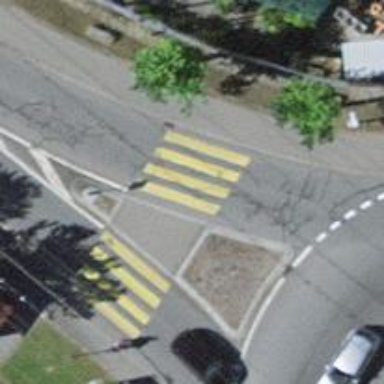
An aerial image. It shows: Pedestrian crossing with zebra markings on footway.